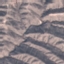
Label: HerbaceousVegetation